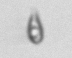
Label: Cryptophyta